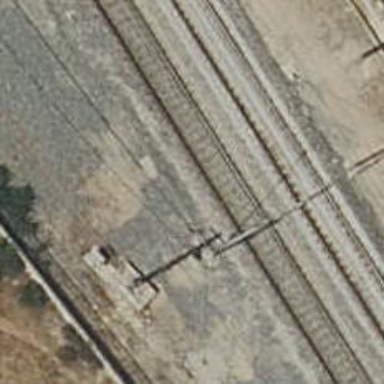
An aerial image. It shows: Railway track with contact line for electrification.